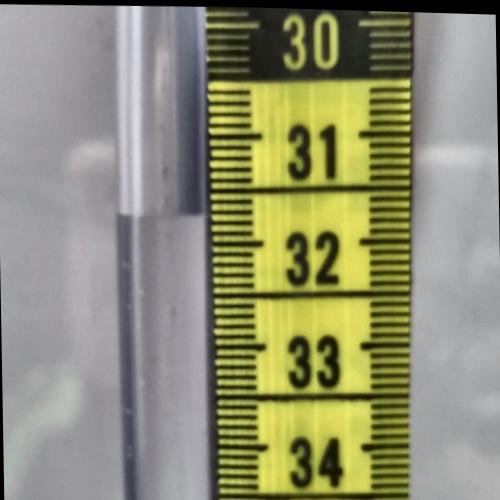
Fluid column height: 31.7 cm